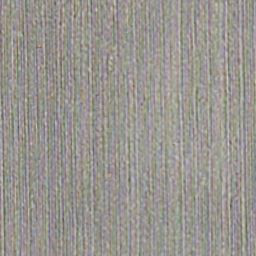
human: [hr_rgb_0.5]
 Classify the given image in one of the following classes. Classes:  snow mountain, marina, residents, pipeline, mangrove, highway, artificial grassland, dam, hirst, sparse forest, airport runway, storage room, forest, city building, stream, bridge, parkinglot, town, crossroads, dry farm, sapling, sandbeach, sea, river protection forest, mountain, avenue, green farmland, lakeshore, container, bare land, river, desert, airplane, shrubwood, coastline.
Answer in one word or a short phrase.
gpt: dry farm